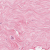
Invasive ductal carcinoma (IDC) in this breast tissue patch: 0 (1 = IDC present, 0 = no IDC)